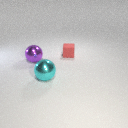
small red rubber cube behind large purple metal sphere